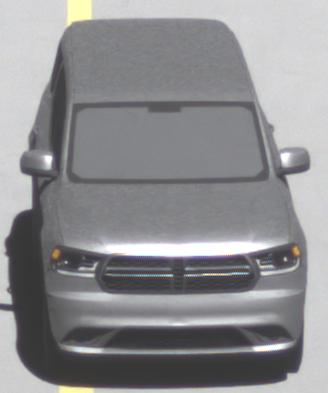
Make: Dodge
Model: Durango
Detailed model: Gen. 3
Model produced from: 2010
Doors: 5
Color: white
Road condition: dry road
Daytime: midday
Contrast: high contrast